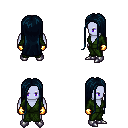
a pixel art fantasy rpg character, male body template, dark elf, purple skin, green robe, magenta pants, raven extra-long hairstyle, gold gloves, metal boots, four views (front, back, left, right), 2x2 character sprite sheet, small pixel art, hard edges, no anti-aliasing